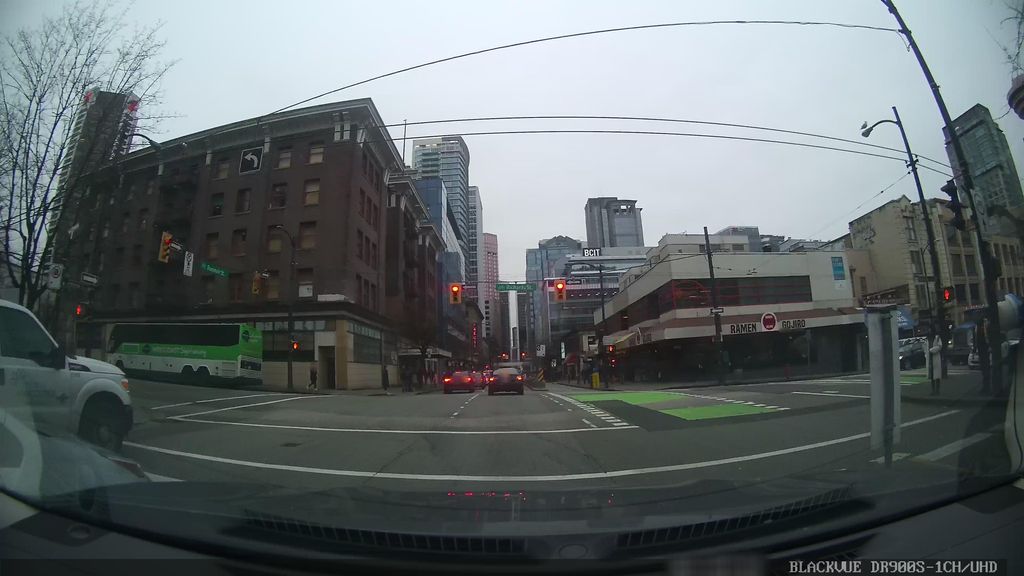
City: vancouver